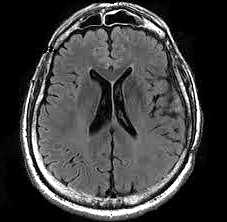
Label: notumor